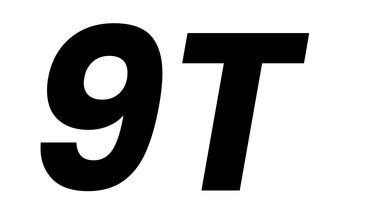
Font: Poppins-BoldItalic